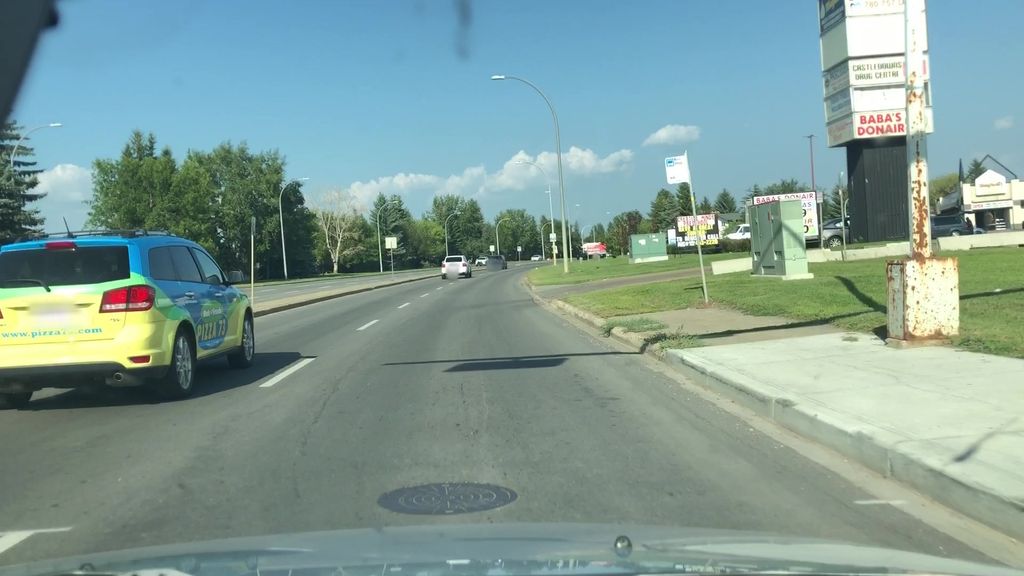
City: edmonton